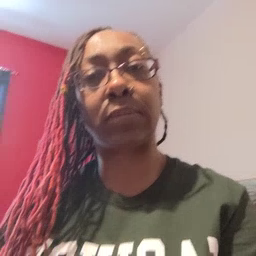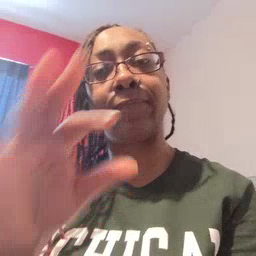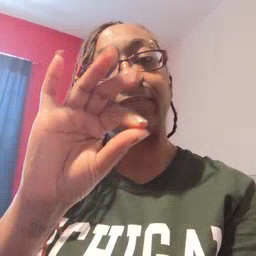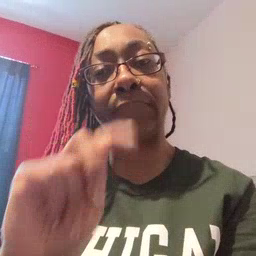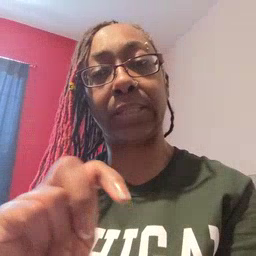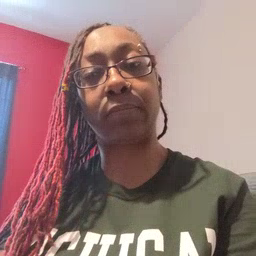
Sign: feet